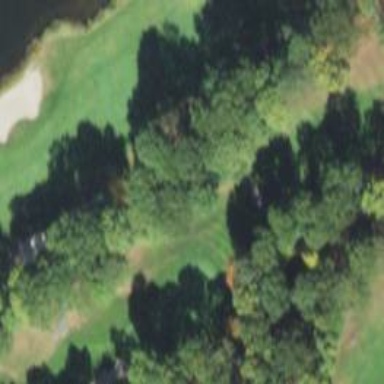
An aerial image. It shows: Service road used as golf cart path on the golf course.